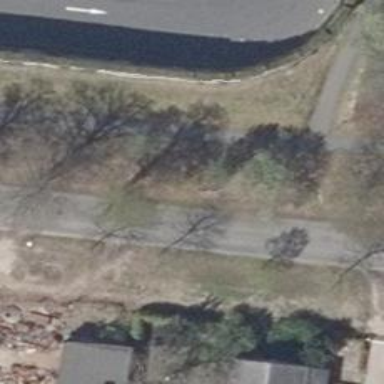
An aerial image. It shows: Asphalt sidewalk.